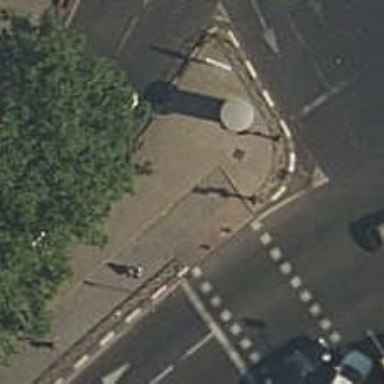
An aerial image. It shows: Footway made of paving stones.